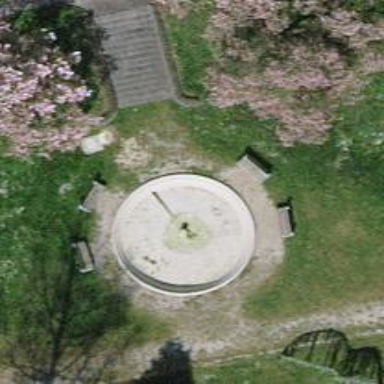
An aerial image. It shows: Beautiful fountain.